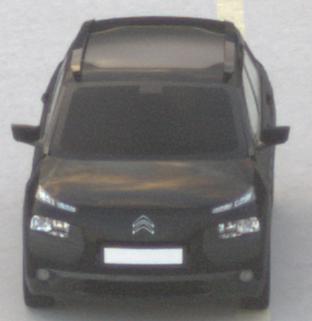
Make: Citroen
Model: C4 Cactus PureTech 75
Detailed model: C4 Cactus
Model produced from: 2014/09
Model produced until: 2015/03
Doors: 5
Color: black
Road condition: dry road
Daytime: sunrise or sunset
Contrast: low contrast